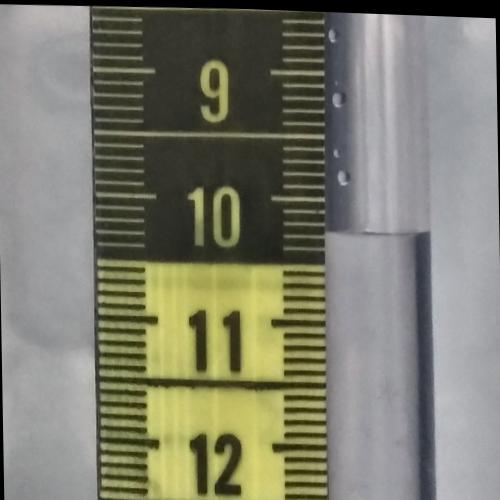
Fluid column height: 10.3 cm